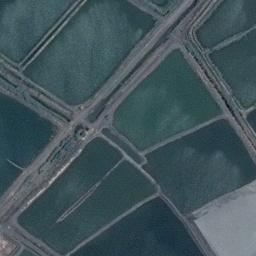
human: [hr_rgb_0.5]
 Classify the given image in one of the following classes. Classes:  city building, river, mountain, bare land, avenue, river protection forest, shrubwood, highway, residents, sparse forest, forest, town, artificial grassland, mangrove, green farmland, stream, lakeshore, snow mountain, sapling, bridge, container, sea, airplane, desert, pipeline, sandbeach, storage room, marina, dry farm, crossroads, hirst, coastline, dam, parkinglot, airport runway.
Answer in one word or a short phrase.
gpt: green farmland